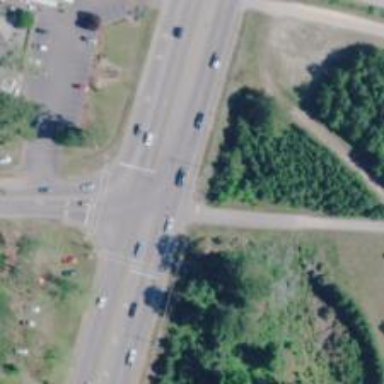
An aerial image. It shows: Unmarked road crossing.